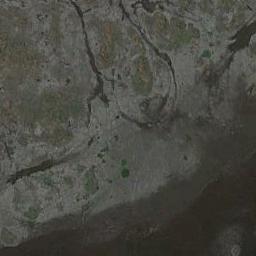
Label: wetland